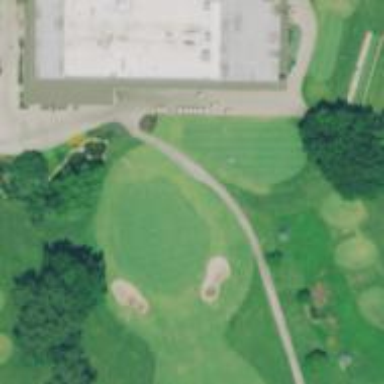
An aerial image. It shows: Path designated for golf carts.